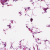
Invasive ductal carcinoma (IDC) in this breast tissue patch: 0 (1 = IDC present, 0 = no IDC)